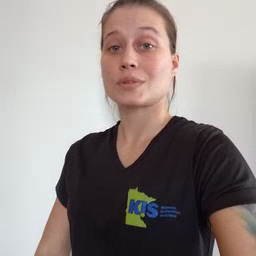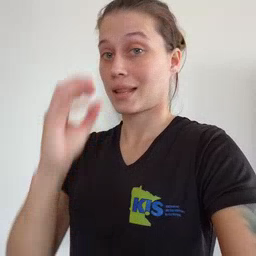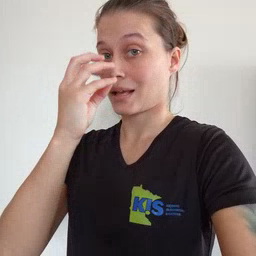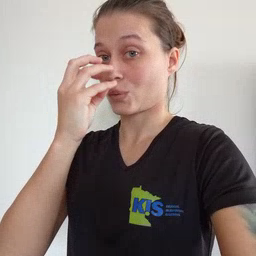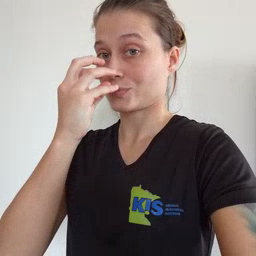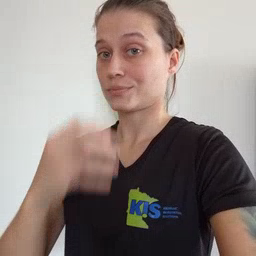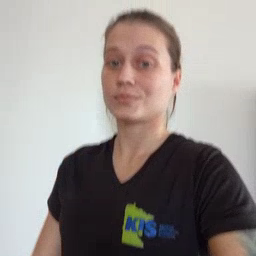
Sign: clown